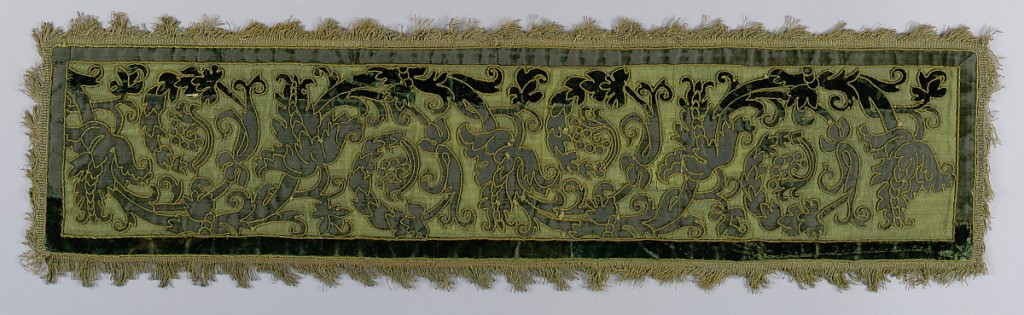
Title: Textile
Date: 17th century
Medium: silk, metal Technique: appliqué and couching on velvet
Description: Green panel of green velvet applique and olive green couching in formal curving vine design on a green background. Border of green velvet, trimmed with gold fringe. Lined in green silk.